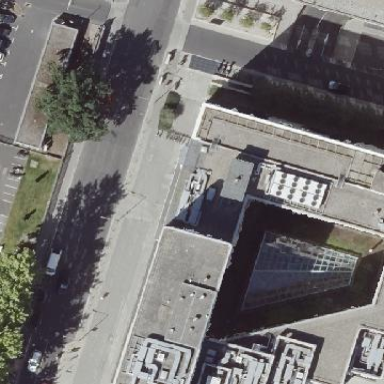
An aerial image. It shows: Building with flat grey tar paper roof and white exterior.